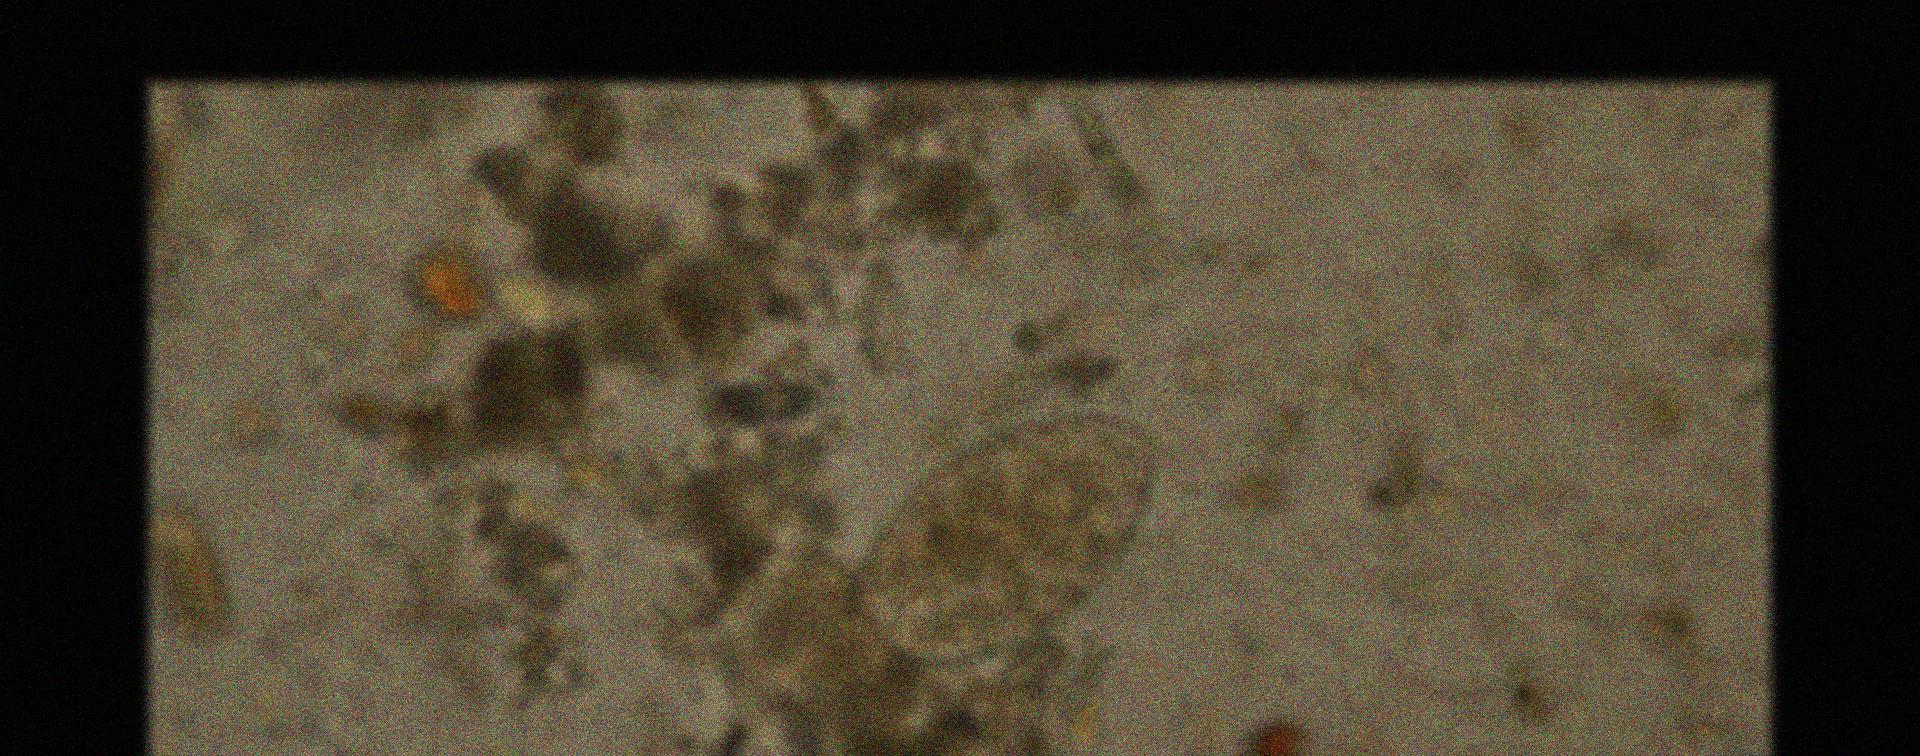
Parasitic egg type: Fasciolopsis buski